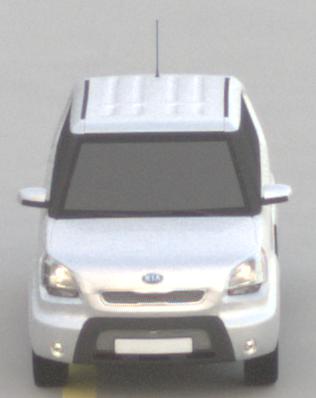
Make: KIA
Model: Soul 1.6
Detailed model: Soul (AM)
Model produced from: 2009/02
Model produced until: 2009/11
Doors: 5
Color: white
Road condition: dry road
Daytime: sunrise or sunset
Contrast: low contrast